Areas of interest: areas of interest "Commercial service"
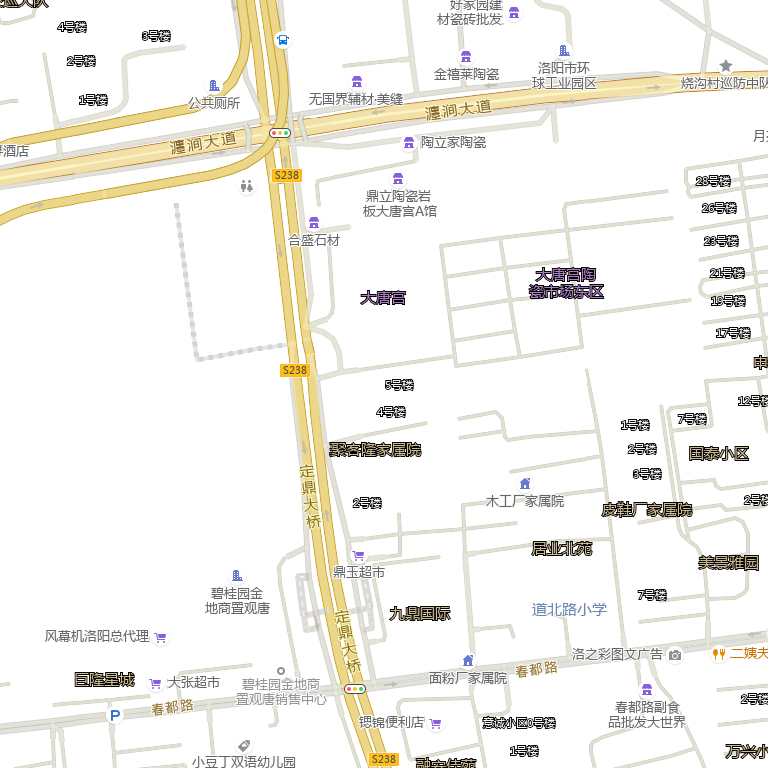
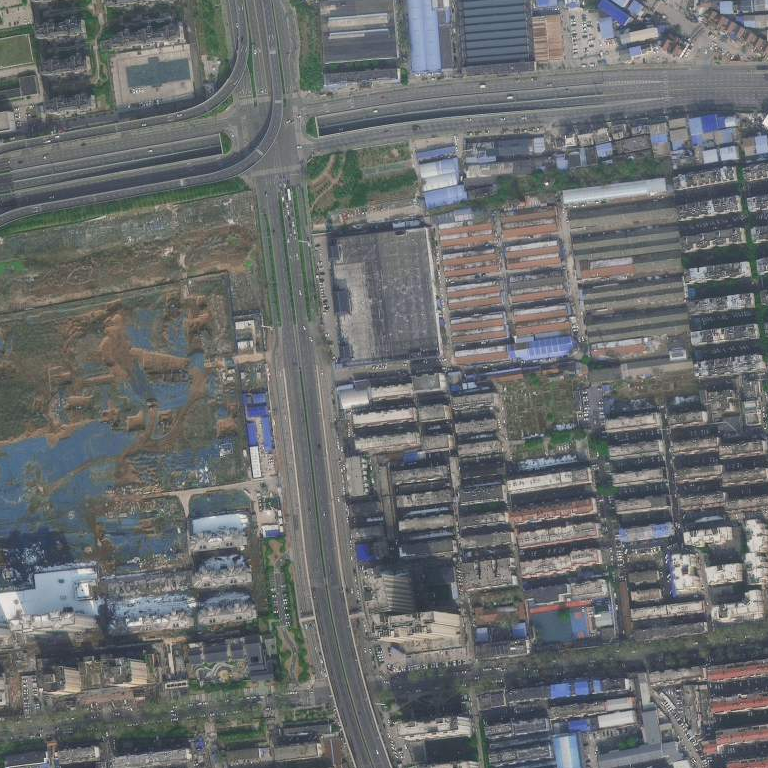